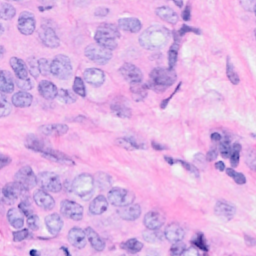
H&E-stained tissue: Breast